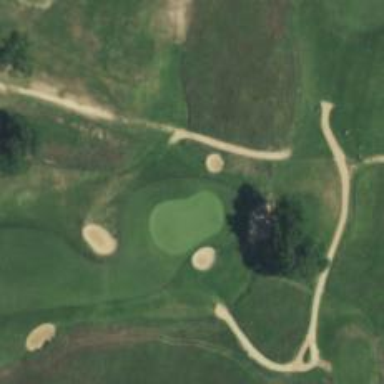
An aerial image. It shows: Path designated for golf carts.